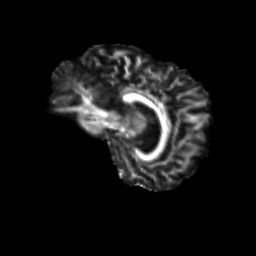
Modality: FA
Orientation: sagittal
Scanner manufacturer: siemens
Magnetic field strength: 3 T
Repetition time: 9.2 s
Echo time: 0.084 s